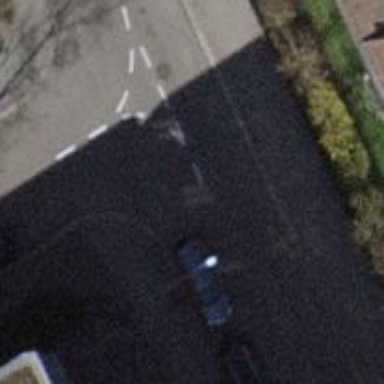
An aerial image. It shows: Unmarked crossing on footway.